Question: I get the following issue

I can't seem to really duplicate the error because it happens randomly.
But i think this happens when i use chrome and internet explorer to view the website.
In my database it sometimes then updates all the session records with the new 'last_activity'
Searched the web and github for similar problems but did not find anything.
I am using the develop branch
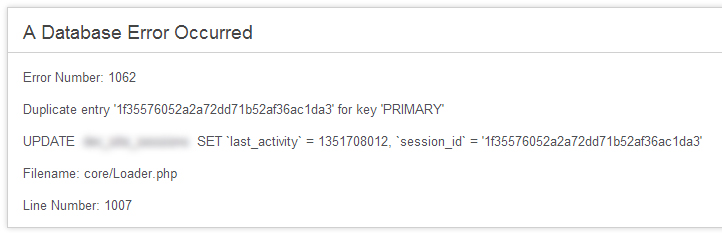
Answer: That query is telling the DB to update ALL rows and session id will be unique.
It should be
'''
UPDATE xxx SET 'last_activity' = 1234 WHERE 'session_id' = 'yoursessid'
'''
Notice the WHERE clause. and obviously 1234 is your timestamp and yoursessid is the actual session string